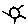
Label: sun